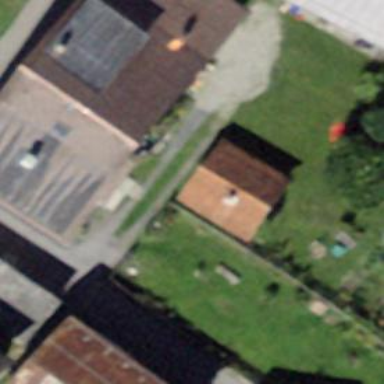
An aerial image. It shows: Building.